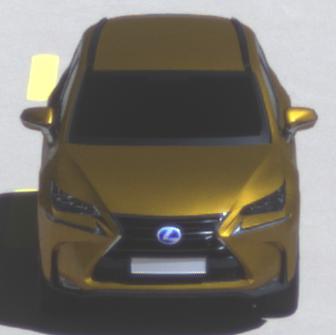
Make: Lexus
Model: NX 300h
Detailed model: NX (AZ1)
Model produced from: 2017/11
Model produced until: 2018/08
Doors: 5
Color: yellow
Road condition: dry road
Daytime: midday
Contrast: medium contrast